Field crop: maize
Growth stage: 2
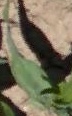
Species: maize